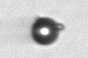
Label: bead